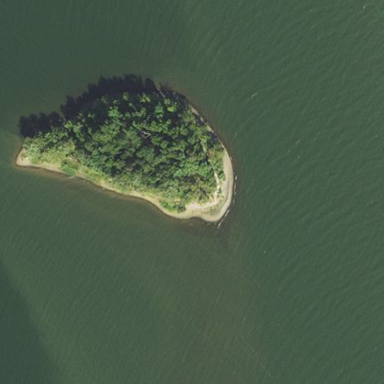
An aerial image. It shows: Islet covered with woodland.